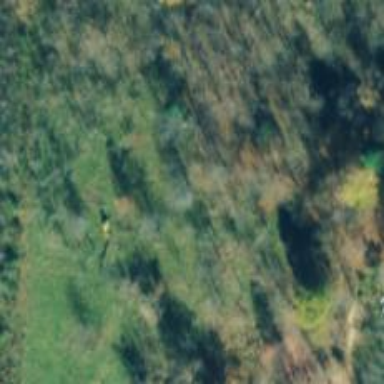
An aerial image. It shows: Forest area.